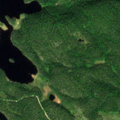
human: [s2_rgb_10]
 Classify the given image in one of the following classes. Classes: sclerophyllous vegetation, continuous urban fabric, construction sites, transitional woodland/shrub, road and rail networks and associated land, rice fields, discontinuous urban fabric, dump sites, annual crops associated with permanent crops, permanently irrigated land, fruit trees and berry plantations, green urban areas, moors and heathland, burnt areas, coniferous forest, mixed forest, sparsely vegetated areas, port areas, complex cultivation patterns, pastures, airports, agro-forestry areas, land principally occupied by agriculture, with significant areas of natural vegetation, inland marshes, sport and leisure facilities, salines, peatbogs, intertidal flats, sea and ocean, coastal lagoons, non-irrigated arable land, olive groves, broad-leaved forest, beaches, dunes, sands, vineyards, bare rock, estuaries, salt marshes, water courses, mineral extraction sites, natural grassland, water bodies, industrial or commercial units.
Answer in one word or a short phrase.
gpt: coniferous forest, transitional woodland/shrub, water bodies